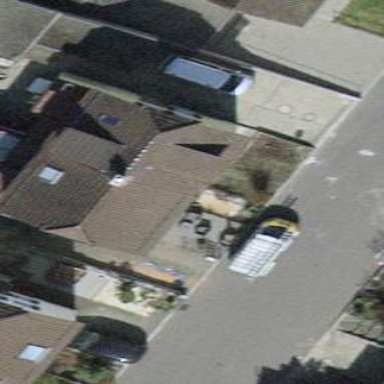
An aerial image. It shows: Building with tiled roof.